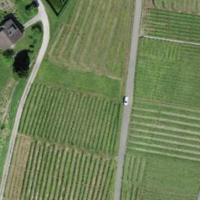
EUNIS habitat code: 40
Species observed at this site:
Bryonia cretica
Cornus sanguinea